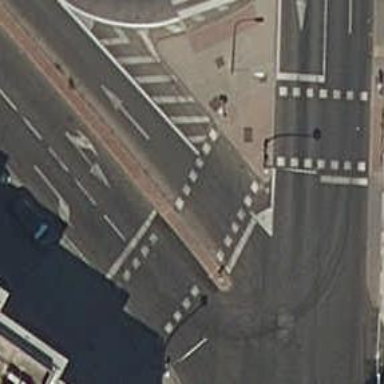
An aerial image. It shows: Crossing with traffic signals.